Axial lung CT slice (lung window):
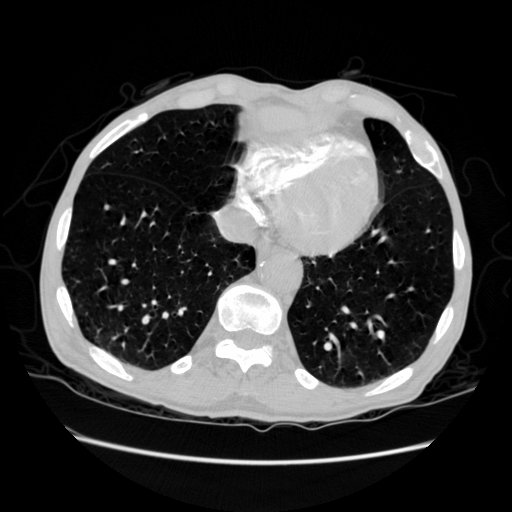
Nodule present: no